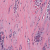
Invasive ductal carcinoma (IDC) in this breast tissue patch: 1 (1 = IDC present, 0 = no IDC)